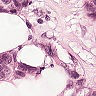
Metastatic tissue present: yes